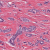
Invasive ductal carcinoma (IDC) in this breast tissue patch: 1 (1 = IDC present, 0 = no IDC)